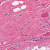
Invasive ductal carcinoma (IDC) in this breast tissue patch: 0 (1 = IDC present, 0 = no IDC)